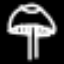
Label: mushroom